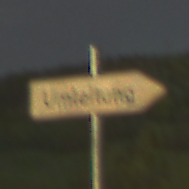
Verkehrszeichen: UmleitungswegweiserRechtsweisend
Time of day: Night
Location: Outdoor (Urban)
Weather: PartlyCloudy
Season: NotSpecified
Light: Artificial